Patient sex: F
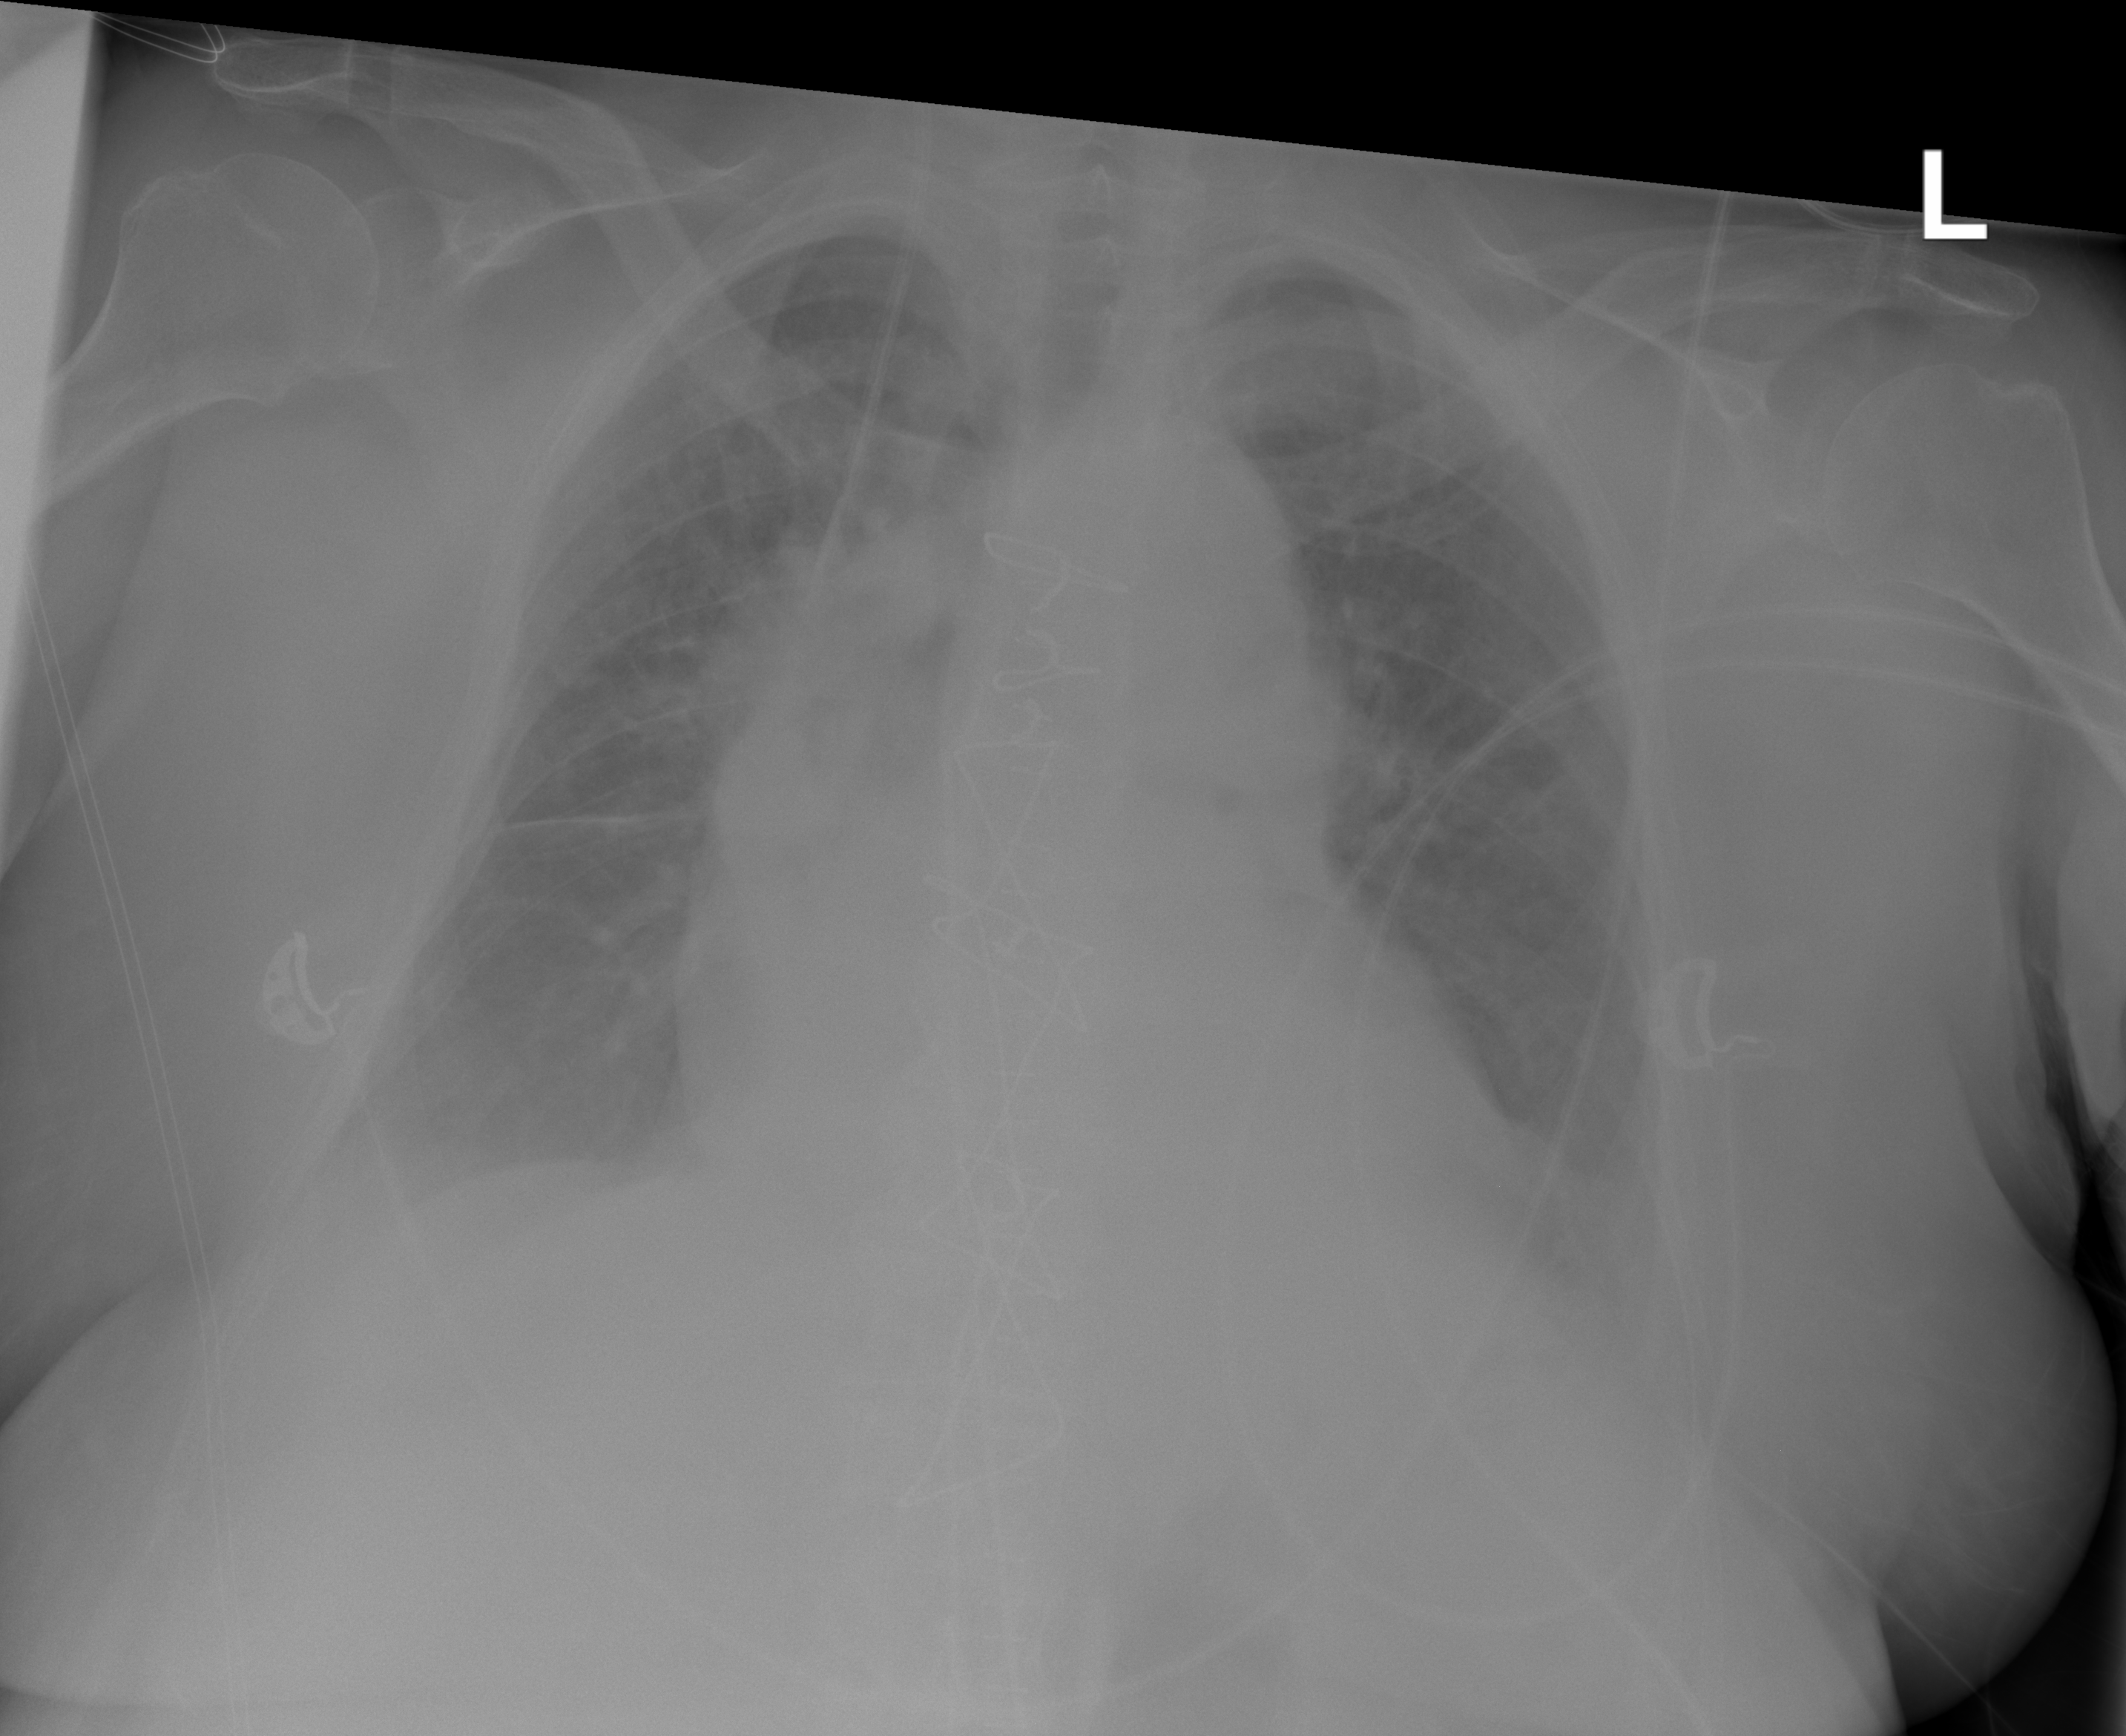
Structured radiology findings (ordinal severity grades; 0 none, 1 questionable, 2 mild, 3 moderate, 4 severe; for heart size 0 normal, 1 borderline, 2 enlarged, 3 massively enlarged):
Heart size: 2
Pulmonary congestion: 2
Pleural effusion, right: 1
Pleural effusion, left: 2
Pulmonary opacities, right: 0
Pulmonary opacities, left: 0
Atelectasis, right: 2
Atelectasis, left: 2